Field crop: maize
Growth stage: 2
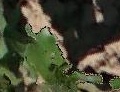
Species: maize